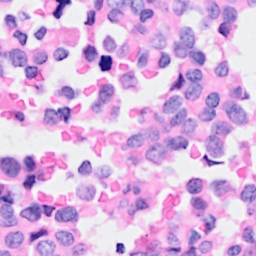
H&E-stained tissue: Breast